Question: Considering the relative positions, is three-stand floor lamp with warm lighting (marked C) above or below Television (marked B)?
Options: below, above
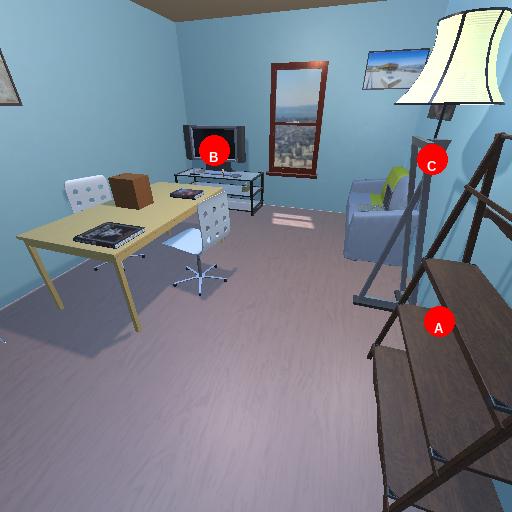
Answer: below